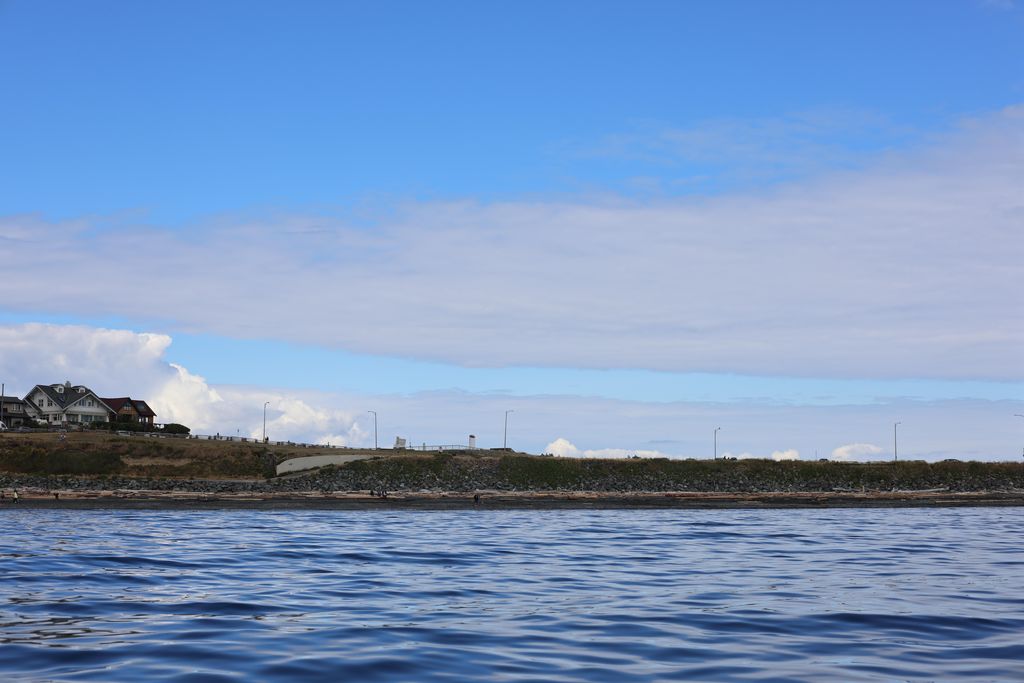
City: victoria